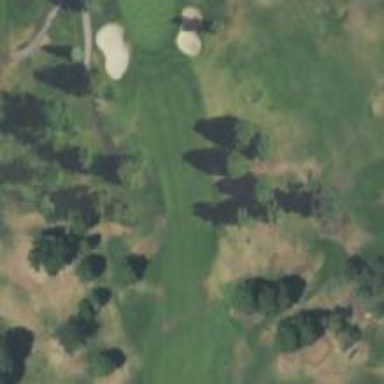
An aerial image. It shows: Golf hole.